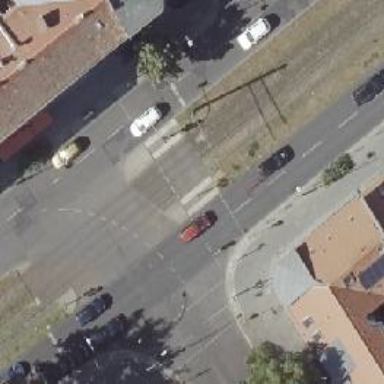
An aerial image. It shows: Footway crossing equipped with traffic signals and central island.